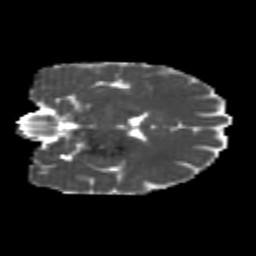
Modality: MD
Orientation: coronal
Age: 25
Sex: female
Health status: healthy
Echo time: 0.074 s